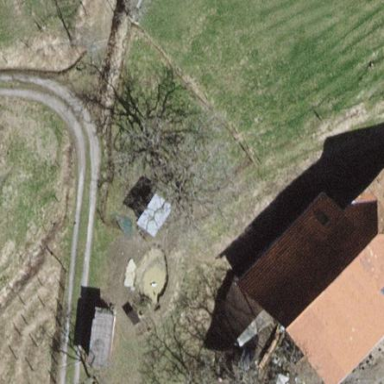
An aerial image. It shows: Stable building.